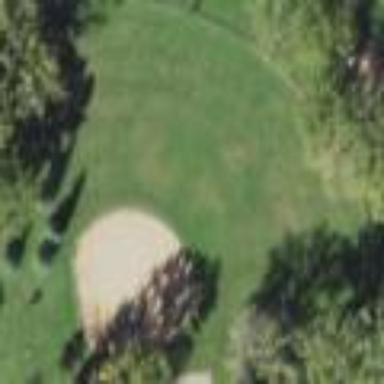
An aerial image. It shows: Homestead Park features baseball pitch for leisure activities.